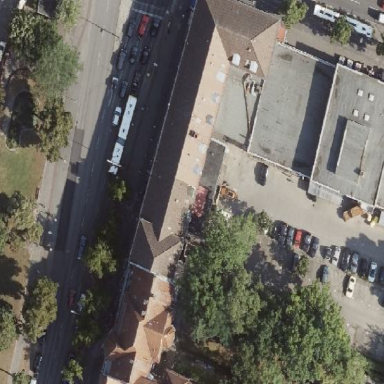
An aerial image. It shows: Commercial building.